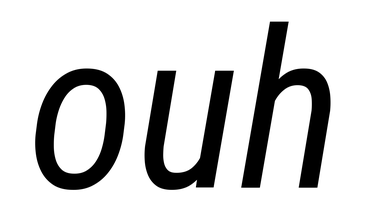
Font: Roboto-Italic_Condensed_Italic